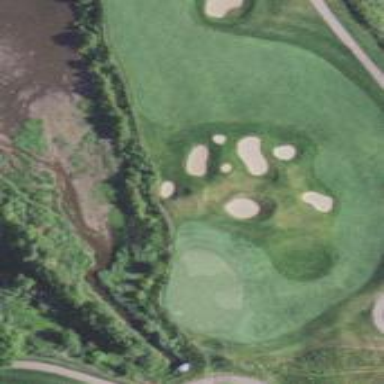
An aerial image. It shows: Area with grass used as rough in golf course.